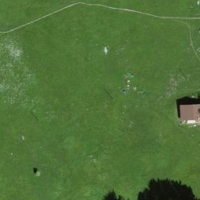
EUNIS habitat code: 55
Species observed at this site:
Geum rivale